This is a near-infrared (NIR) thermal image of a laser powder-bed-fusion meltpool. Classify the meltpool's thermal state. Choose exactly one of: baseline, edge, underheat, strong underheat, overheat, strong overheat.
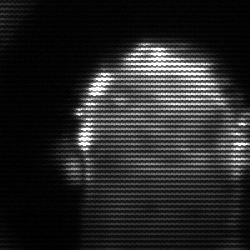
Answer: baseline